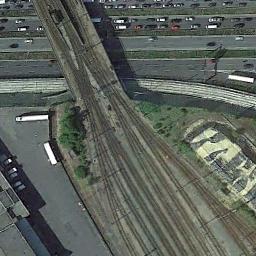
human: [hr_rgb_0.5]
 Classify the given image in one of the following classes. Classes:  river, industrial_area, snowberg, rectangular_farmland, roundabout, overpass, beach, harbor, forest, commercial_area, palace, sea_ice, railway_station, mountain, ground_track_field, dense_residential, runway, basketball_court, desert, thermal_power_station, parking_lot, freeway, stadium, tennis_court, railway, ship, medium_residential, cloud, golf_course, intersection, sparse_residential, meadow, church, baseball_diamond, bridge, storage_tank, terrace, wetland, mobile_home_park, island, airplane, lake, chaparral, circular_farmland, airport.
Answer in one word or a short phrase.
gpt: railway_station